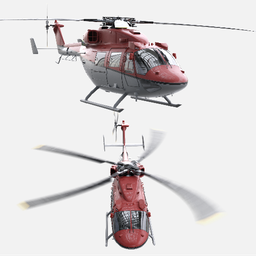
Label: mechanical